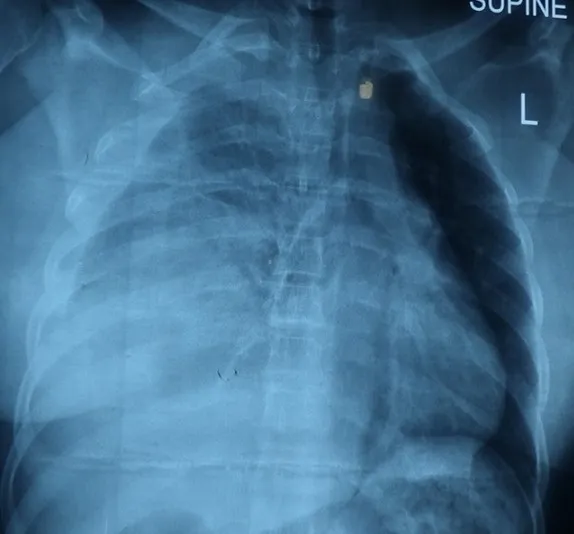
Intraoperative pictures of case 2 showing ruptured right diaphgram with herniated liver adherent to the edges and the postrepair.
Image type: radiology (x_ray)